Question: I wonder if i can change the position of <URL>? I know that its addo, but didnt found any statements about changing its position to appear on the right side of the player or on the same page but not even nearly to the player..
I know that i can write my own list and implement "playlist" functionality, but need to know that i can't do that with base playlist addon's functionality.
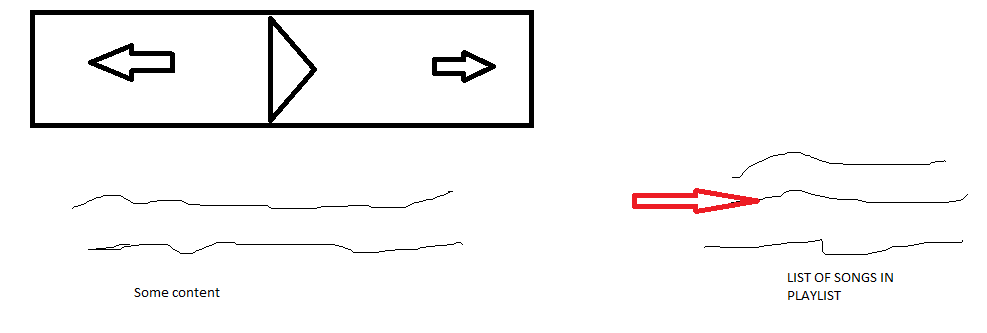
Answer: Made it by using some DIV for playlist and implemented JPlayer's functions on that div's items, for example:
'''
Response.Write(i + " <a href='javascript:play(" + song.ID + ")' >" + song.ArtistName + " " + song.Title + " (" + song.AlbumTitle + ", " + song.Year + ")" +
"</a><br>");
'''
Where 'play()' is:
'''
function play(songId) {
$.ajax({
cache: false,
url: "poligon.aspx",
data: "songId=" + songId,
success: function (result) {
$(".jp-title").html(result.Text);
$("#jquery_jplayer_1").jPlayer("setMedia", {
mp3: result.MP3
});
SetNextSong(result.NextSongID);
SetPreviousSong(result.PreviousSongID);
$("#jquery_jplayer_1").jPlayer("play", 0);
},
error: function (error) {
alert(error);
}
});
}
'''